Field crop: maize
Growth stage: 2
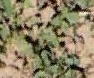
Species: convolvulus